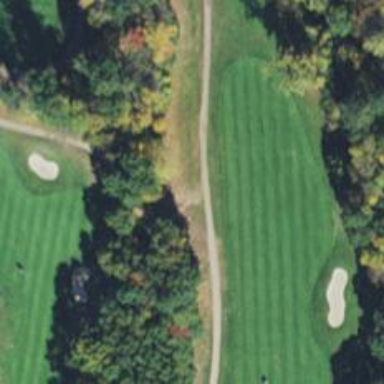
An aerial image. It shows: Service road used as golf cart path.